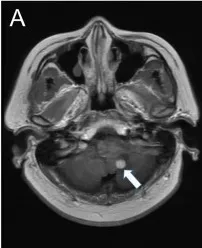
MRI features of a secondary CNSL case during zanubrutinib monotherapy. (A) MRI depicts a homogeneously contrast-enhanced mass in the left cerebellum before zanubrutinib administration.
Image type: radiology (mri)